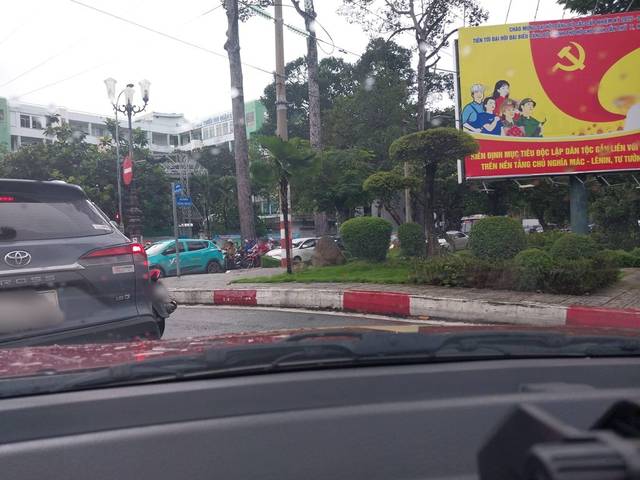
Region: Vietnam
Coordinates: 10.756, 106.666